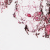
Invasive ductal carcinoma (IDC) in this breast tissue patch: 0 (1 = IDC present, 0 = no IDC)